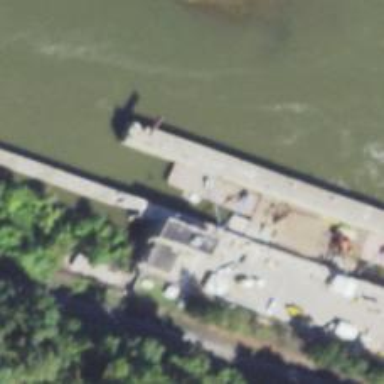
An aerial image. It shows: Lock gate on waterway.